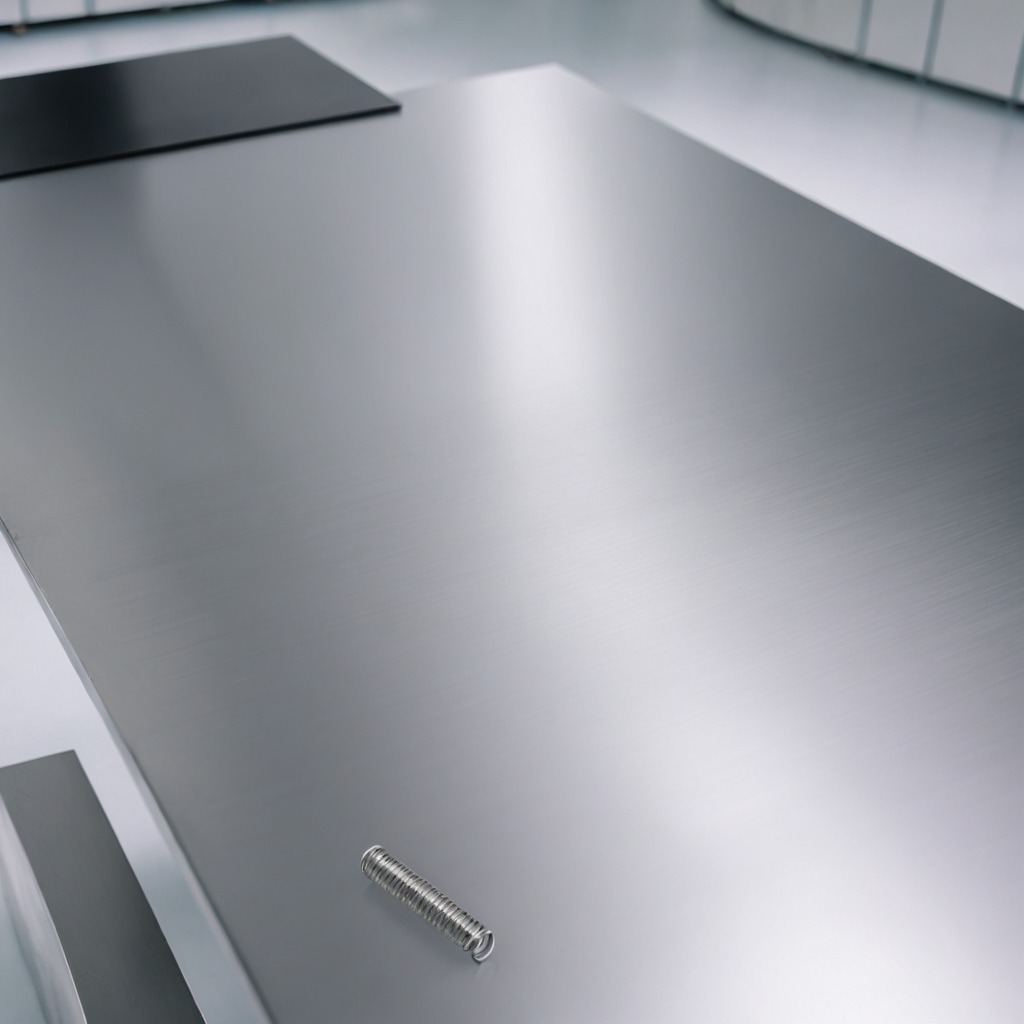
A coiled metal spring is lying on the stainless steel table.